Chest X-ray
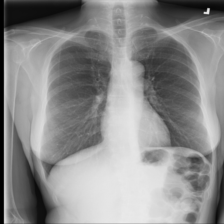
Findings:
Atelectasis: negative
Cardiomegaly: negative
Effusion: negative
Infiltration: negative
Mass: negative
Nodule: negative
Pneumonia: negative
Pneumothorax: negative
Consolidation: negative
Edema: negative
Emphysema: negative
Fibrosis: negative
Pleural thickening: negative
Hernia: negative